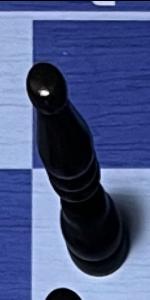
Label: Bishop_Black